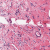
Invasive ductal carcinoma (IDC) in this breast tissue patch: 0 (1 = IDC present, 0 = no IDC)